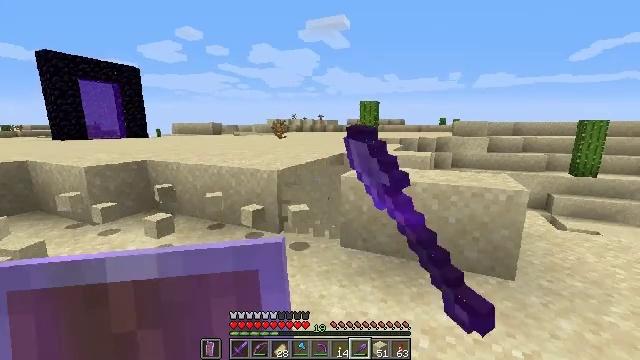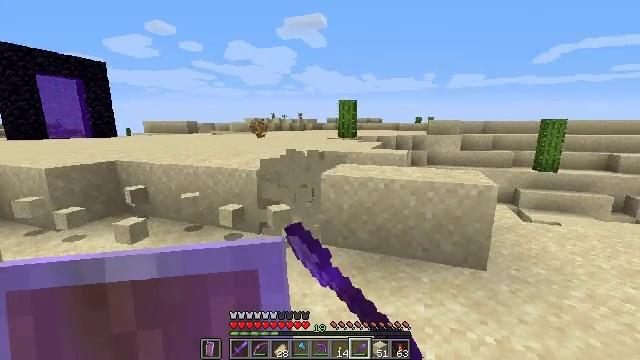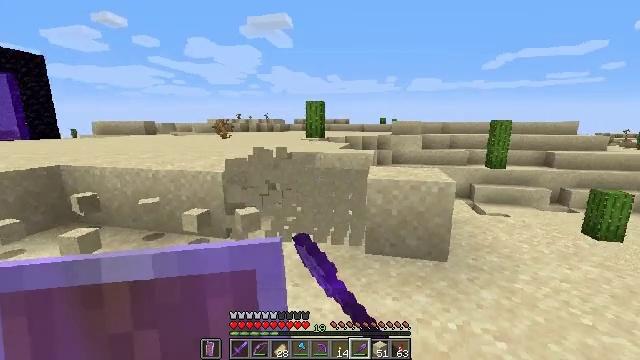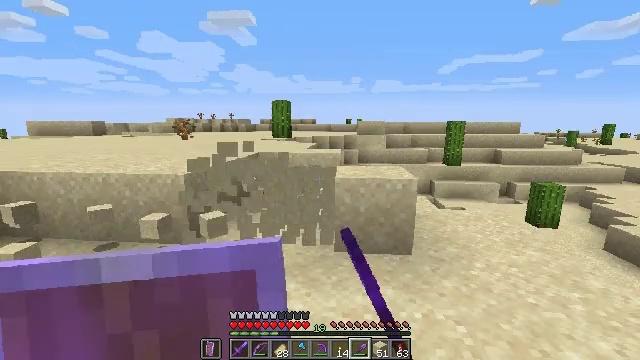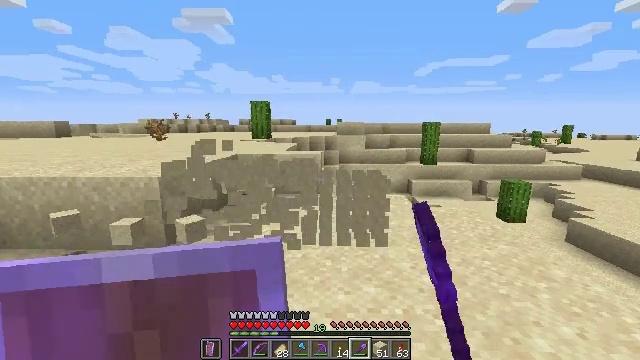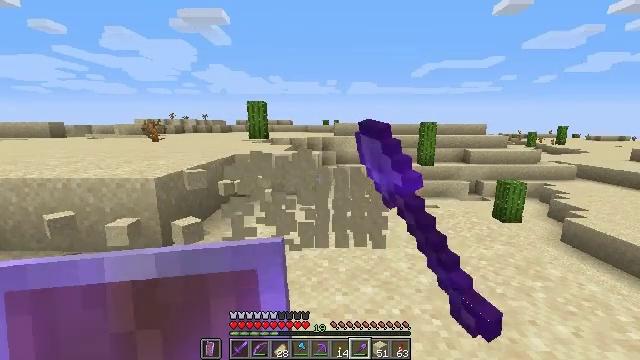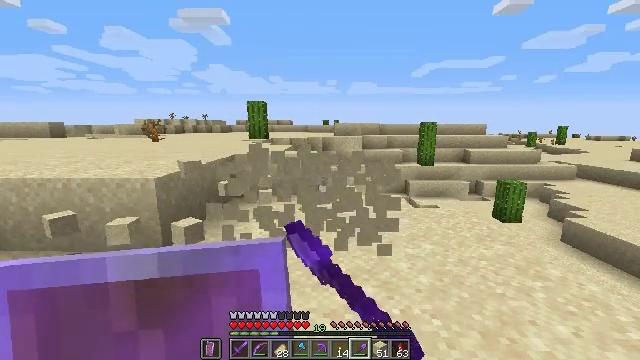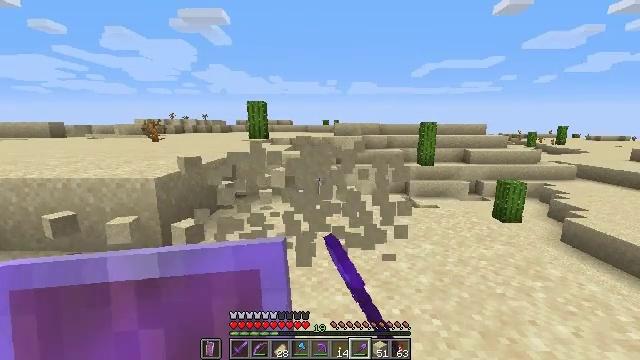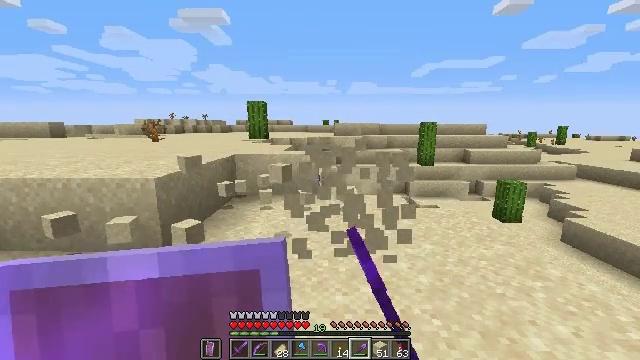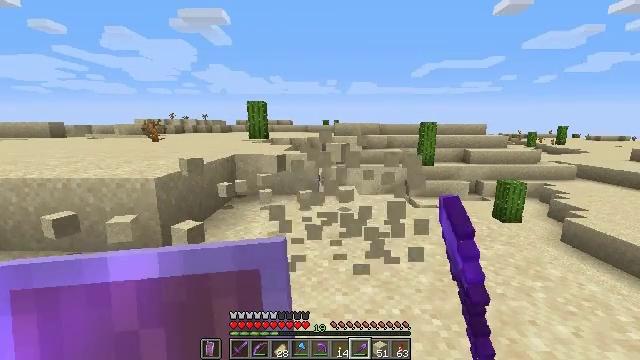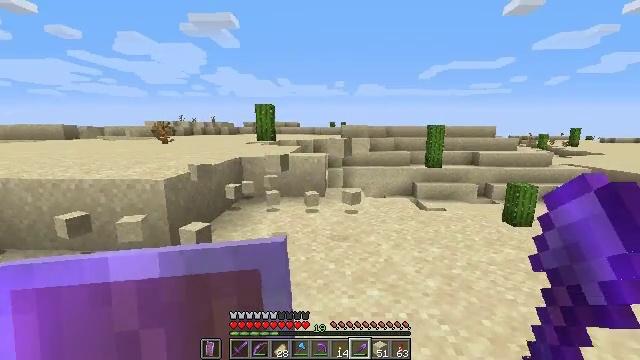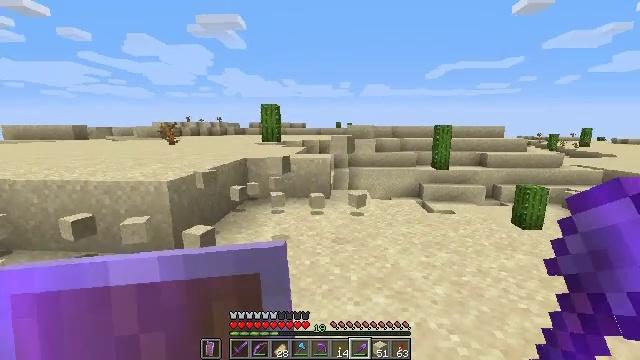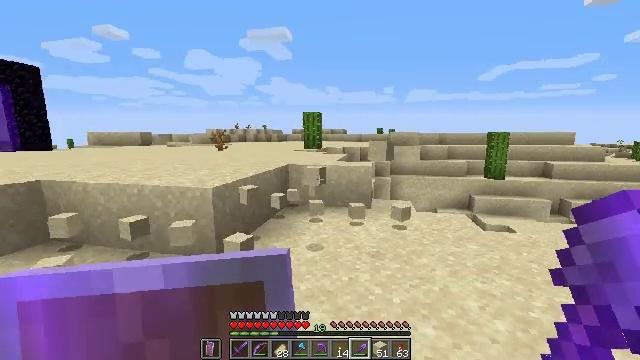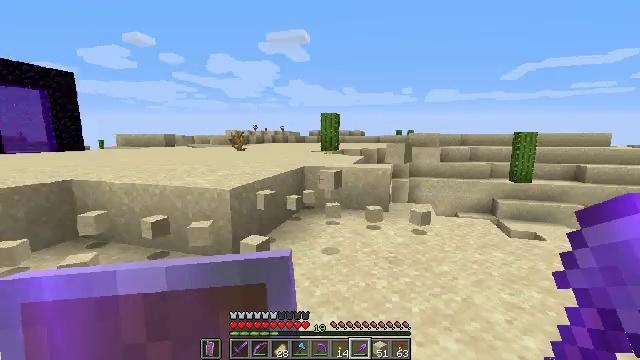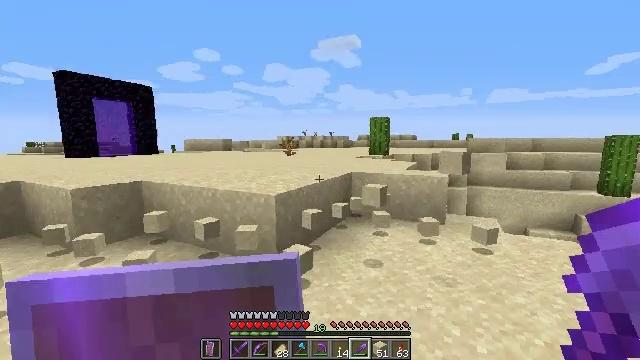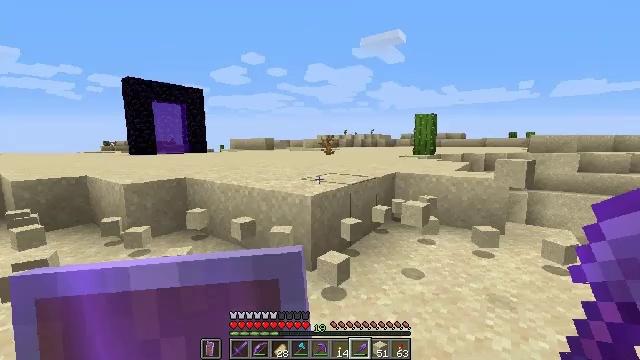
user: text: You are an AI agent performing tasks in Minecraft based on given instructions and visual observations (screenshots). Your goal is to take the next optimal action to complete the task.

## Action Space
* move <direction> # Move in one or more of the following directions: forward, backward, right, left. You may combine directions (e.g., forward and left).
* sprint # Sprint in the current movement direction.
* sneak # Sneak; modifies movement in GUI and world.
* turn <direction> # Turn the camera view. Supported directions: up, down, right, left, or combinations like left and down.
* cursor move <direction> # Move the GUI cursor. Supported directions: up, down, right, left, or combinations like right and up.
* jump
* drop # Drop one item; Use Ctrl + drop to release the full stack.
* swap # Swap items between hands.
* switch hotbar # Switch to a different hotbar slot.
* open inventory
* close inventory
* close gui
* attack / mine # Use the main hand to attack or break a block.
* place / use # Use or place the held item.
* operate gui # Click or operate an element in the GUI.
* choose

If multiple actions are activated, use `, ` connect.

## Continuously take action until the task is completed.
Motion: motion action
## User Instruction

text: Break the sand block.
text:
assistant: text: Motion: turn right, attack / mine
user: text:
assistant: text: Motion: turn right, attack / mine
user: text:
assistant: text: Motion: turn right, attack / mine
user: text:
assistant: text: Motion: turn right, attack / mine
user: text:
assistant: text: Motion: attack / mine
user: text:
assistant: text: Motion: attack / mine
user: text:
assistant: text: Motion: attack / mine
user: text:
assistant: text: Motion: attack / mine
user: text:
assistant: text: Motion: attack / mine
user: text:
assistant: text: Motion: turn left
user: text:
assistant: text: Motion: move forward, turn left
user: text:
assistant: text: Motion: move forward, turn left and up
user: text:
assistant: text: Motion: move forward, turn left
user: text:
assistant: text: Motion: move forward, turn left and up
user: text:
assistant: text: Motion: move forward, turn left
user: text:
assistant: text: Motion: move forward, turn left
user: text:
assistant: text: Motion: move forward, turn left
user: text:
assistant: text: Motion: move forward, turn left
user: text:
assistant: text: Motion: move forward, turn left
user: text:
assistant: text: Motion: move forward, turn left
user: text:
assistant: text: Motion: move forward, turn left and down
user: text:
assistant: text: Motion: move forward
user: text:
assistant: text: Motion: move forward
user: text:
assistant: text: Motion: move forward, attack / mine
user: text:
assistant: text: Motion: turn right, attack / mine
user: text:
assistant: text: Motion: turn right, attack / mine
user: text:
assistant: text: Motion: turn right, attack / mine
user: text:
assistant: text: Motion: turn right, attack / mine
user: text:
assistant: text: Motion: turn right, attack / mine
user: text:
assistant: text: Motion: turn right, attack / mine